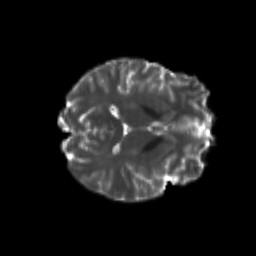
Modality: T2w
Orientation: axial
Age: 24
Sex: female
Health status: healthy
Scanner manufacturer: philips
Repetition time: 7.395 s
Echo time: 0.08599 s